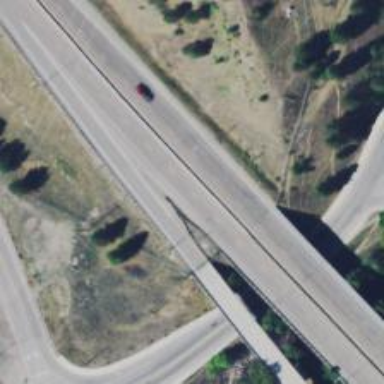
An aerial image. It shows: Asphalt bridge on motorway.